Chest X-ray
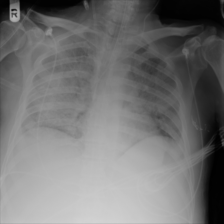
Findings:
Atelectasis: negative
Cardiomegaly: negative
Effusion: negative
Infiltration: negative
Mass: negative
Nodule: negative
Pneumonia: negative
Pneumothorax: negative
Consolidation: positive
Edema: negative
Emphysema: negative
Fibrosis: negative
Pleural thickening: negative
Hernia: negative